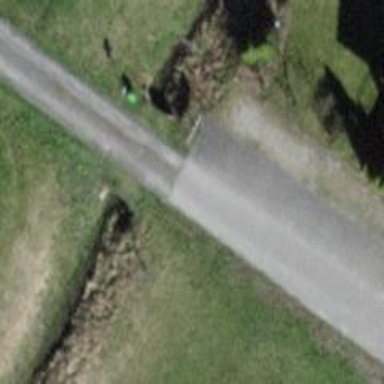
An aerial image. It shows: Unpaved track road with grade3 tracktype.